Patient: sex F, age 51
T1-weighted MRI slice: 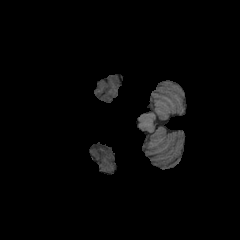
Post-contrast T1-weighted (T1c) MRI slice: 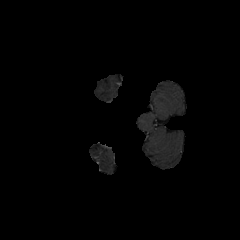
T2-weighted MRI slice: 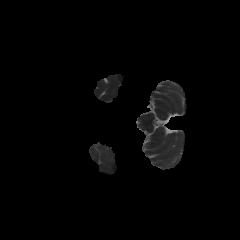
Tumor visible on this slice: yes
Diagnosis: Glioblastoma, IDH-wildtype
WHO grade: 4